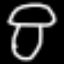
Label: mushroom